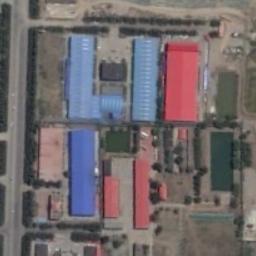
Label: industrial_area